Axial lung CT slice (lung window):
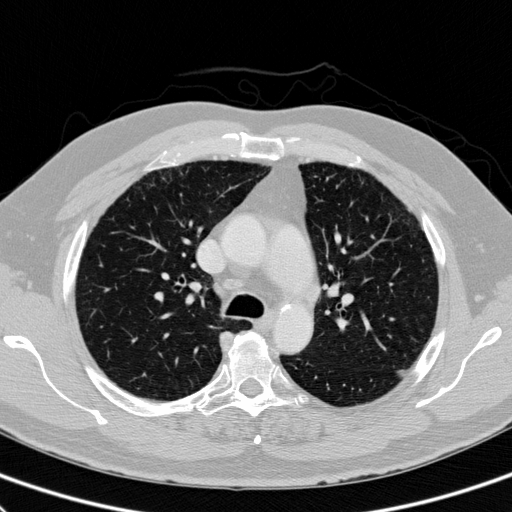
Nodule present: no